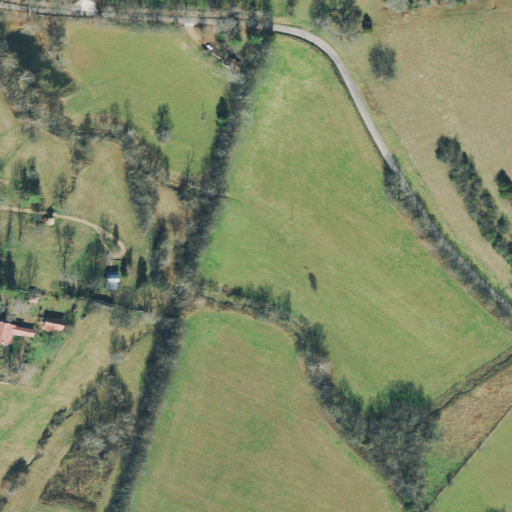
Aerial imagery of valley in Tennessee named Porterfield Hollow containing pasture, open development, and deciduous forest